Aerial crown-view tile of a tropical tree (Barro Colorado Island, Panama), acquired 20241216:
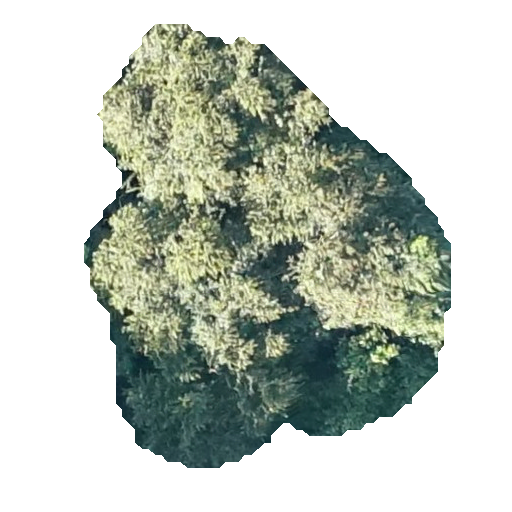
Species: Luehea seemannii
GBIF accepted scientific name: Luehea seemannii
Crown area: 166.891 m²